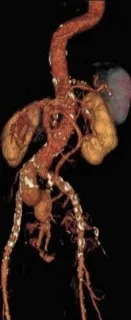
AngioCT-scan in coronal reconstruction with a right common iliac artery rupture in case 3.
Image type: radiology (ct)